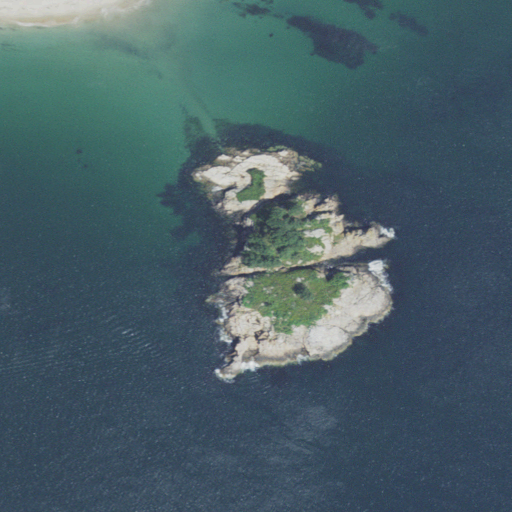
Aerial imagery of island in Massachusetts named Graves Island containing open water, barren land, grassland, and high intensity development